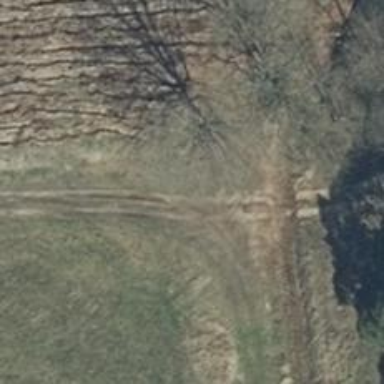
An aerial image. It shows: Sandy track road with bridge. The track has grade4 tracktype.